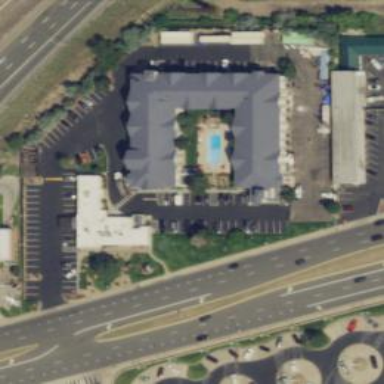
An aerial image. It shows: Hotel building.